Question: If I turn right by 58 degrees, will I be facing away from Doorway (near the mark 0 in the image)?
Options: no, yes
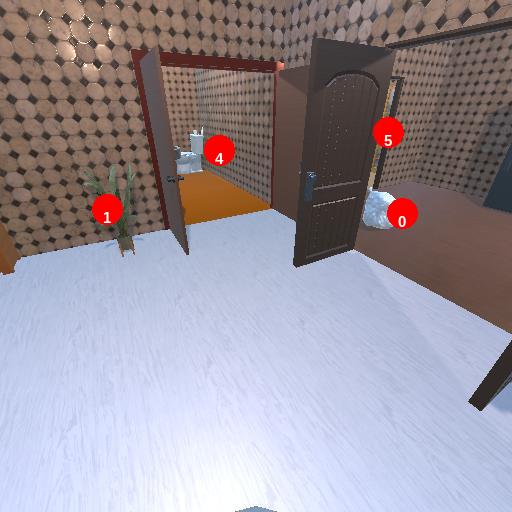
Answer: no